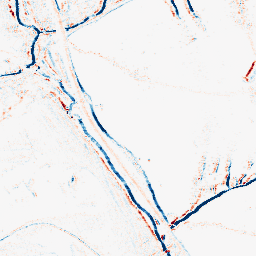
Category: morphological
Decomposition family: morphological_rect
Decomposition parameters: operation: average
width: 5
height: 3
Upsampling method: cubic_catmull_rom
Upsampling parameters: scale: 8
Upsampling scale: 8